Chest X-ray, PA view. Patient: 84 years old, sex F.
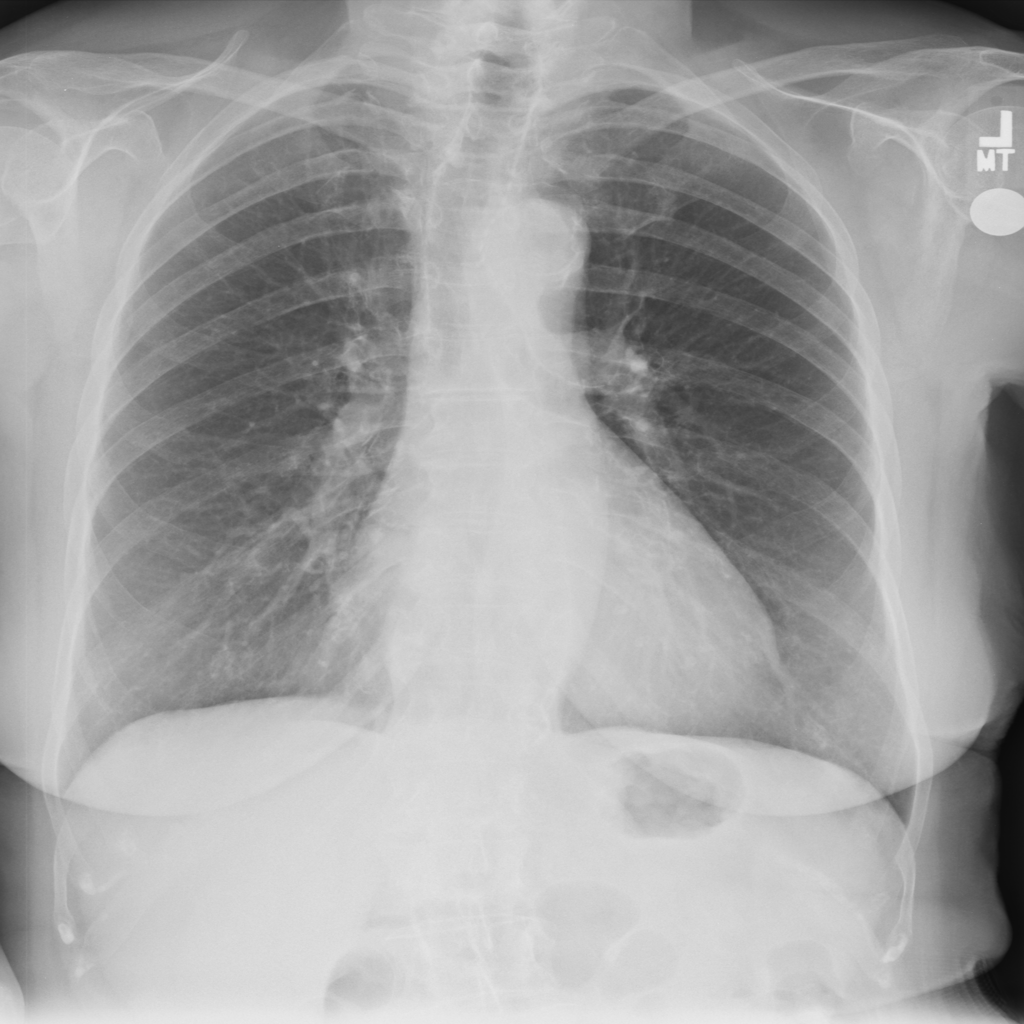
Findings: No Finding